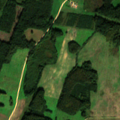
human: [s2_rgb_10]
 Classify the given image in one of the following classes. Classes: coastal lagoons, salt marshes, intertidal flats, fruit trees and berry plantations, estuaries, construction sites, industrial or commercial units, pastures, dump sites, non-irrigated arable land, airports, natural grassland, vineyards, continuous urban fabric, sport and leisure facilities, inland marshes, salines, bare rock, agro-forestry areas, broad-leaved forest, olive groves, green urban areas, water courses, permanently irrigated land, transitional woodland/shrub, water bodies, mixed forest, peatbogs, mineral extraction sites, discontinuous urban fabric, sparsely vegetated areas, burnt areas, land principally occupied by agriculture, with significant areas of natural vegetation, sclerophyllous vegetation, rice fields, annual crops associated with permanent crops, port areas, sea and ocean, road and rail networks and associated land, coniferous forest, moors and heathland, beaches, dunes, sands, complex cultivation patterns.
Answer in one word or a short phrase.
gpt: non-irrigated arable land, pastures, complex cultivation patterns, broad-leaved forest, mixed forest, transitional woodland/shrub